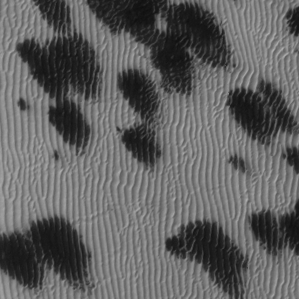
Label: frost